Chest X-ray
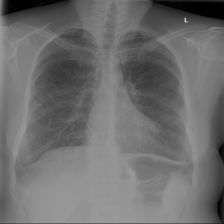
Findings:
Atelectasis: negative
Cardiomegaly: negative
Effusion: negative
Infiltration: negative
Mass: negative
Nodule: negative
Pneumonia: negative
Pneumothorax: negative
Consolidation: negative
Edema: negative
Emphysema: negative
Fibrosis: negative
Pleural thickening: negative
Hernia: negative